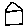
Label: house